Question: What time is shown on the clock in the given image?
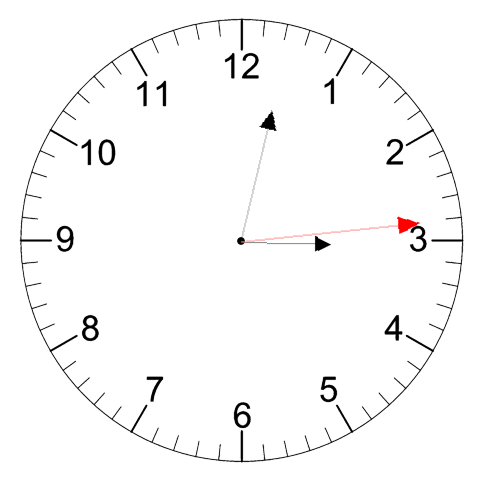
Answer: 03:02:14